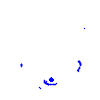
Particle: electron